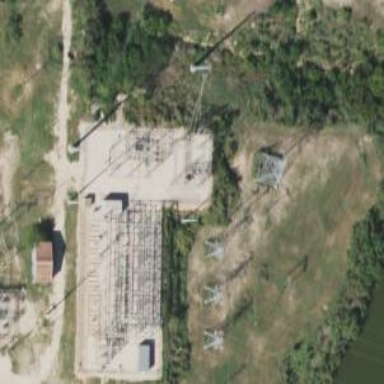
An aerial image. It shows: Lattice structure tower used for power transmission.